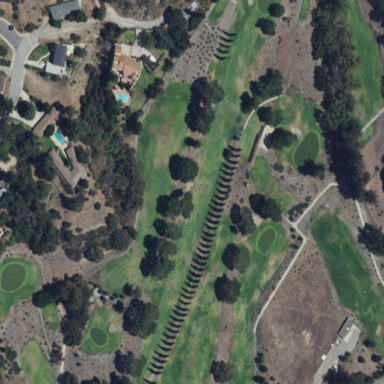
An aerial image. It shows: Golf course surrounded by greenery.